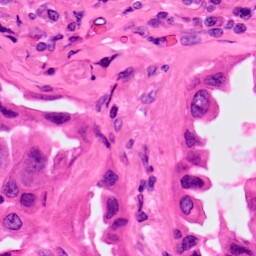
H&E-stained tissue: Lung